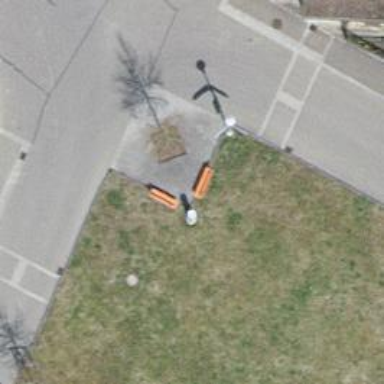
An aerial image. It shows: Orange bench.